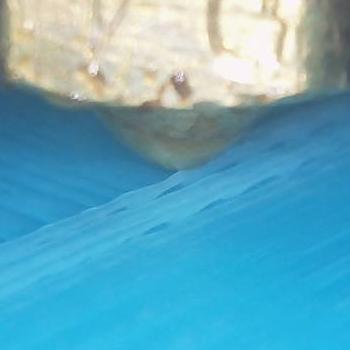
Flow rate: 44%